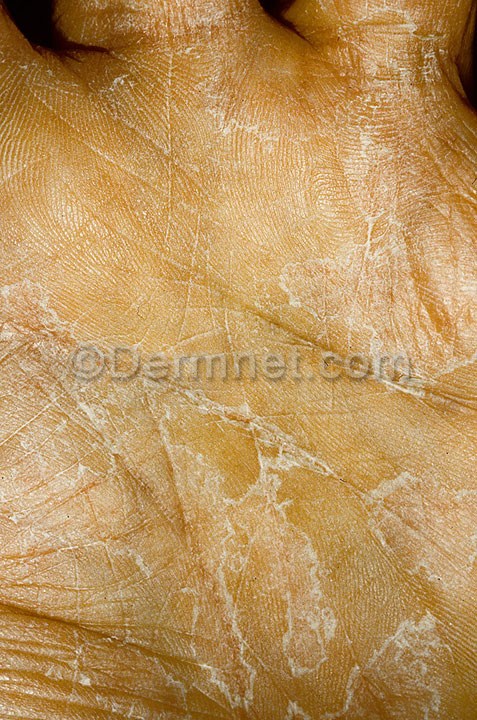
Disease: Eczema Photos